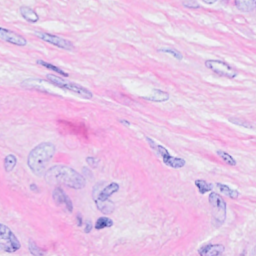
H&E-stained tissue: Breast